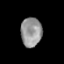
Tissue: prostate
Cell type: Fibroblasts
Senescence score: 0.8224
Nuclear area (px): 601
Mean DAPI intensity: 148.734